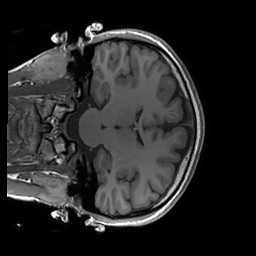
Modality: T1w
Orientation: coronal